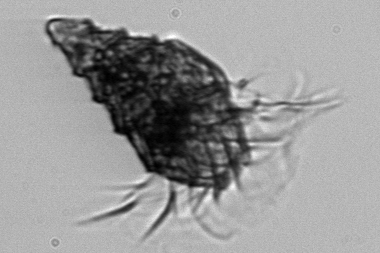
Label: Laboea_strobila